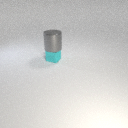
small cyan metal cube below large gray metal cylinder